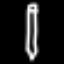
Label: pencil